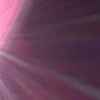
Label: sunburn